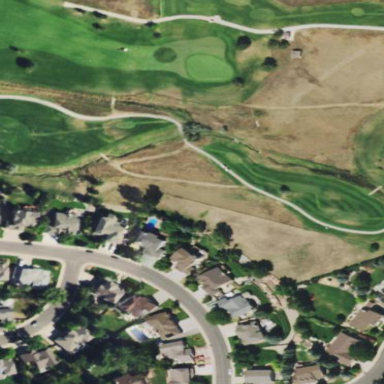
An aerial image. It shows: Rough grassy area used for golf.